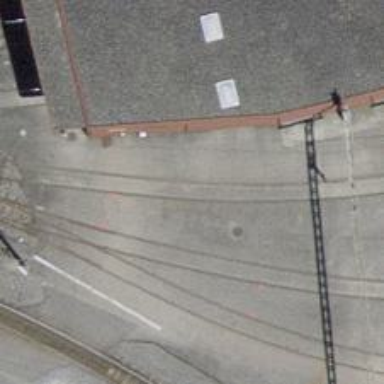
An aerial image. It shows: Narrow-gauge railway yard with one track. The yard is electrified with contact line.